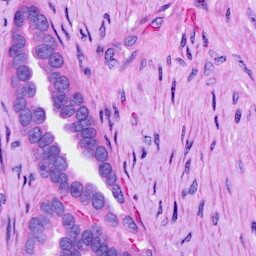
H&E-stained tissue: Ovarian